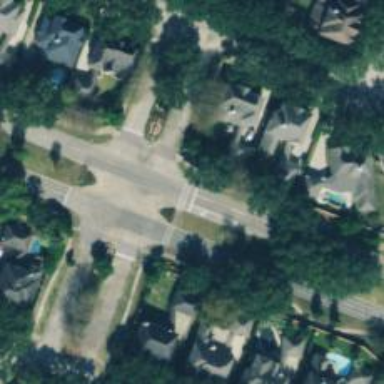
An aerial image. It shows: Road with stop sign.